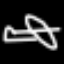
Label: airplane